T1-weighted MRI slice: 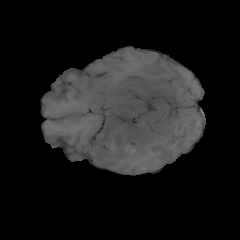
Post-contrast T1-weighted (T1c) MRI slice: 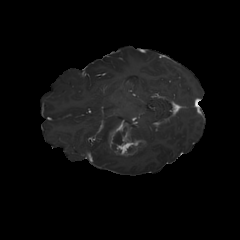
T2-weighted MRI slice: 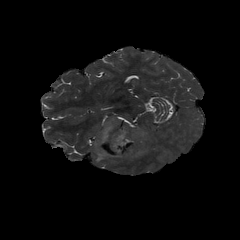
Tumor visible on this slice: yes